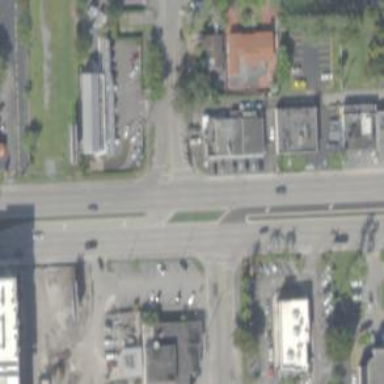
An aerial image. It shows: Primary_link highway with separate sidewalks and asphalt surface.